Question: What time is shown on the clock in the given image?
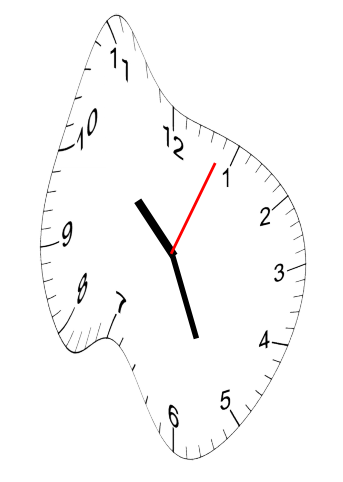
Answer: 10:26:04